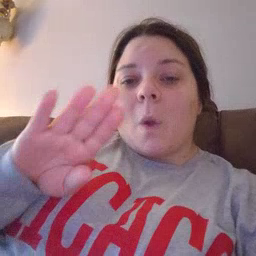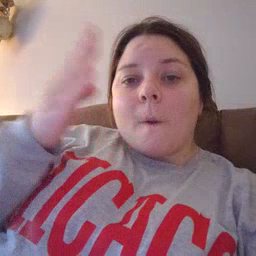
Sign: open